Interaction volume radius: 5 \u00c5
Interaction volume height: 15 \u00c5
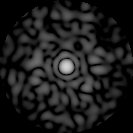
Disorder parameter: 0.7888